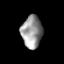
Tissue: prostate
Cell type: B cells
Senescence score: 0.8076
Nuclear area (px): 651
Mean DAPI intensity: 150.123